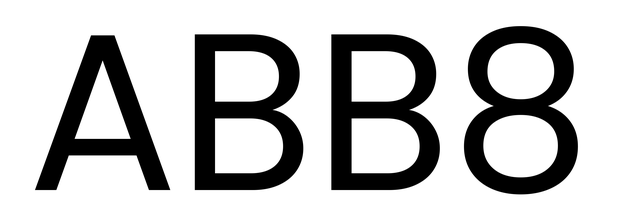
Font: Poppins-Regular